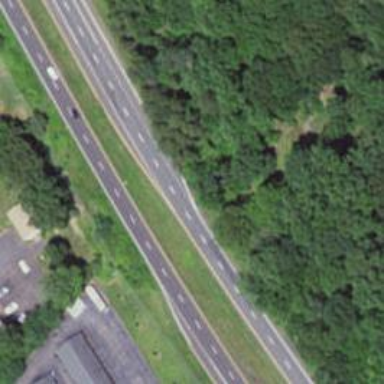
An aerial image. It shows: This image shows trunk highway that functions as expressway.